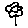
Label: flower